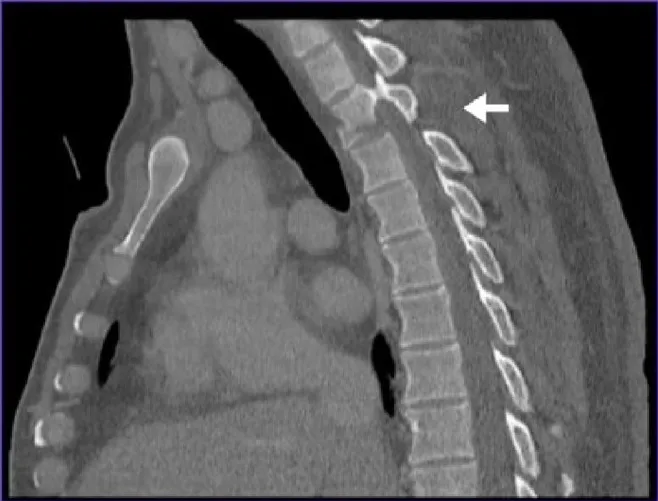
Sagittal computed tomography (CT) image with T2 vertebral body fracture with locking of the right T2-T3 facet joint (Arrow).
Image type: radiology (ct)